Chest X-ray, PA view. Patient: 69 years old, sex F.
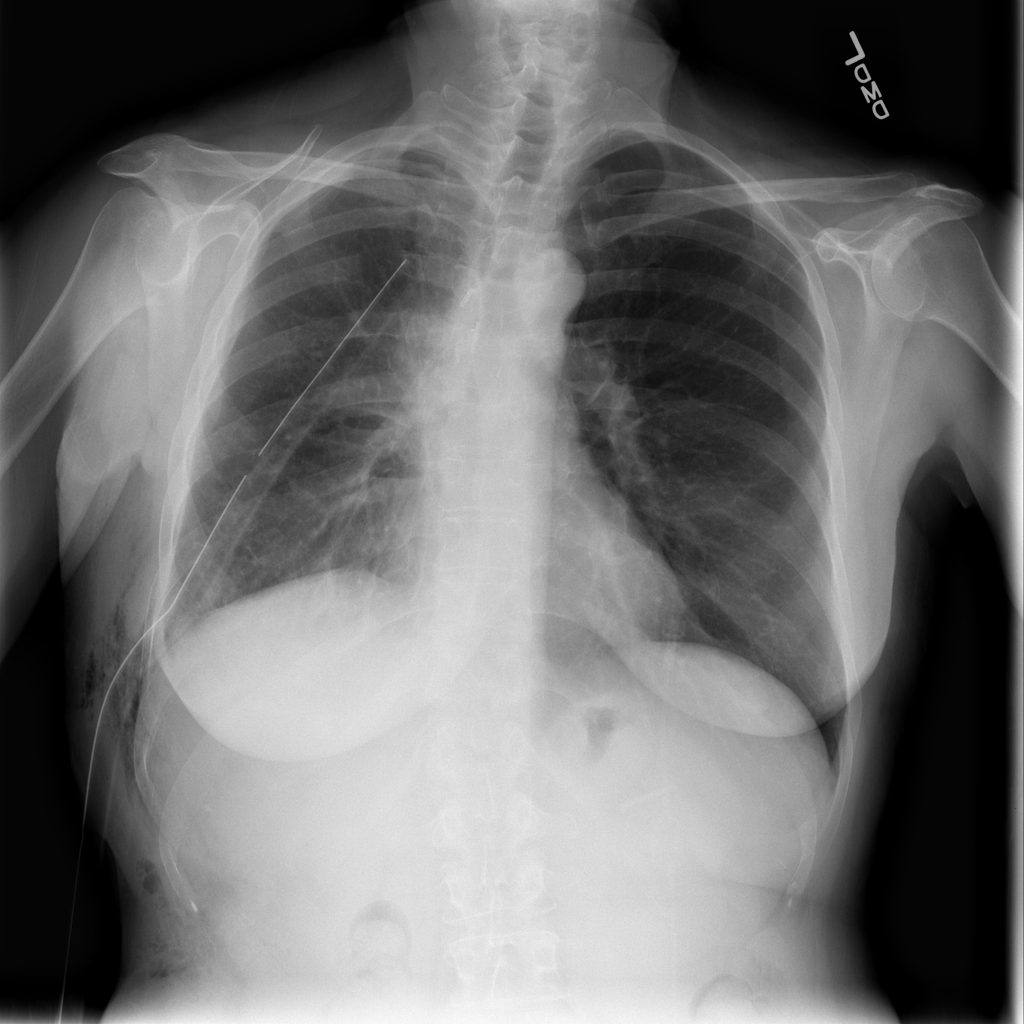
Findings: Emphysema